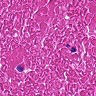
Metastatic tissue present: no